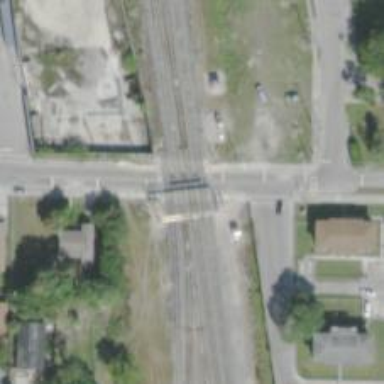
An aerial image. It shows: Railway crossing.